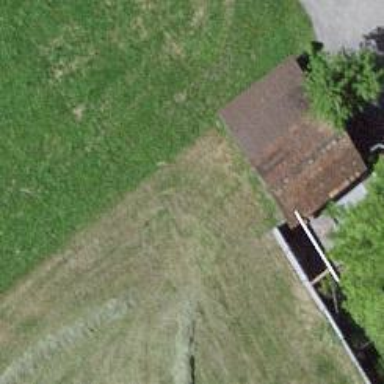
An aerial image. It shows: Garage.